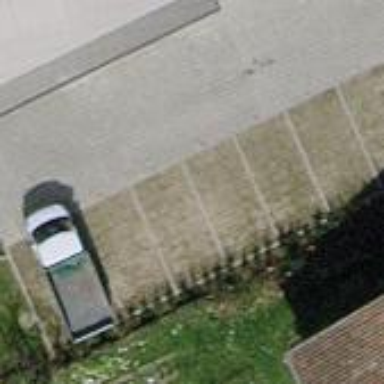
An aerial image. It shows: Street side parking area.